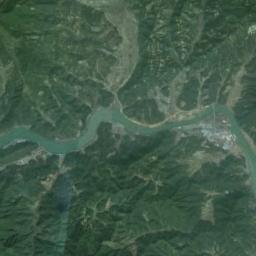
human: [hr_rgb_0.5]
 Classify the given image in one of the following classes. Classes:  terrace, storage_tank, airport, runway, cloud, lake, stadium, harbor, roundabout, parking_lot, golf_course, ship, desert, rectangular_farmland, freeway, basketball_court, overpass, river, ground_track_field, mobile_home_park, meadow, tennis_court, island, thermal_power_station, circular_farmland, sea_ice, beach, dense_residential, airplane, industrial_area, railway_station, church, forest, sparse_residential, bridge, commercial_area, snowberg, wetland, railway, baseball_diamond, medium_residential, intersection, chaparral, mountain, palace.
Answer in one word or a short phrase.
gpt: river